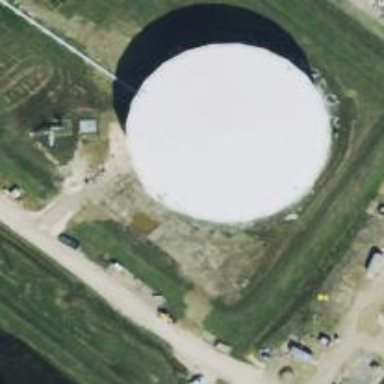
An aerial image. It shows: Building with storage tank.